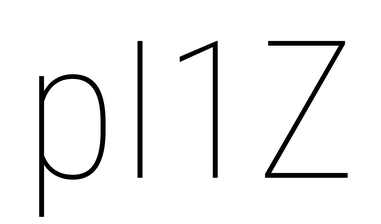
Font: Roboto_Condensed_Thin